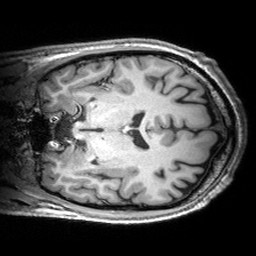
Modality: T1w
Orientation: coronal
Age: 25
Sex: male
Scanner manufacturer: siemens
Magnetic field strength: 3 T
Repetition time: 2.53 s
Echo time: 0.00299 s